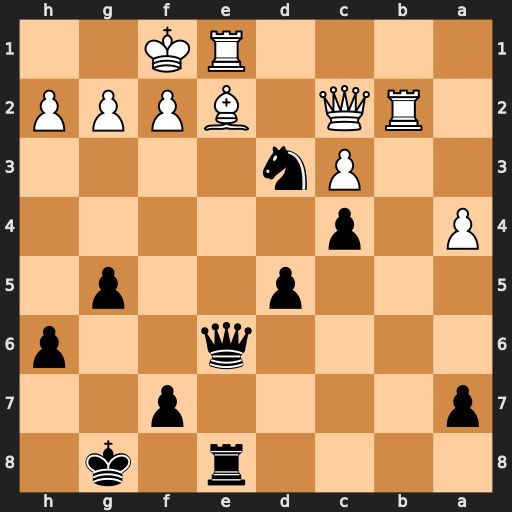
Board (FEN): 4r1k1/p4p2/4q2p/3p2p1/P1p5/2Pn4/1RQ1BPPP/4RK2
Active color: b
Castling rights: -
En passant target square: -
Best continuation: Qe5 Kg1 Nxe1 Qd2 Nd3 Bxd3 cxd3